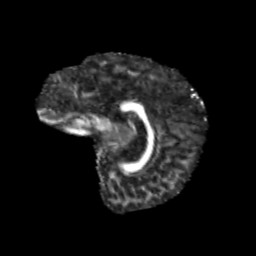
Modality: FA
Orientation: sagittal
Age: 9
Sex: male
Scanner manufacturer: siemens
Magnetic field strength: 3 T
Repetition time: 3.8 s
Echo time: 0.07 s